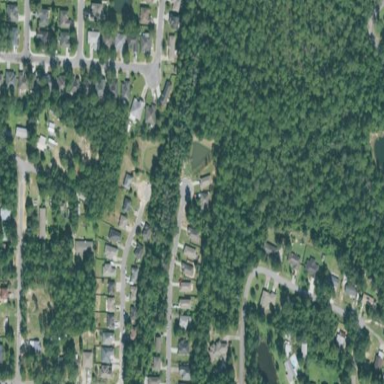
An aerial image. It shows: Residential area composed of single-family homes.